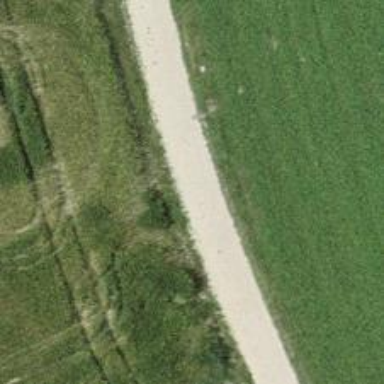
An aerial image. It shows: Gravel track used for agricultural purposes with grade3 tracktype.